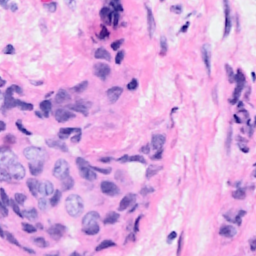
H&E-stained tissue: Breast